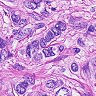
Metastatic tissue present: yes